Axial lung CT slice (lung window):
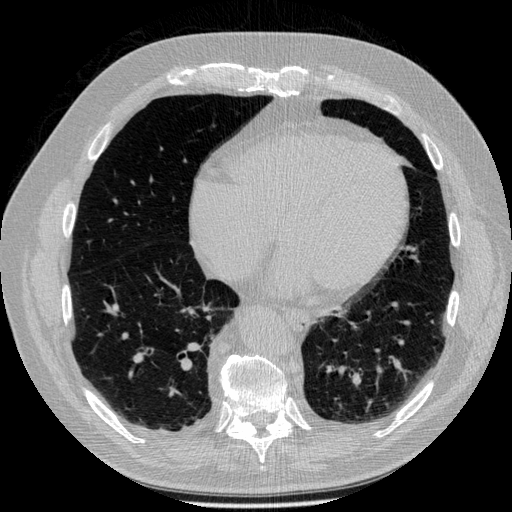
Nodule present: no